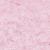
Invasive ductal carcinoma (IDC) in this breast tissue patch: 0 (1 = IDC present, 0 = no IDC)